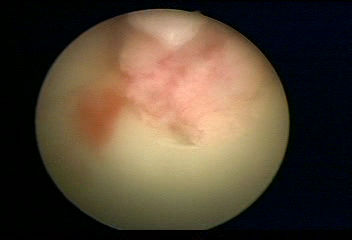
Modality: WLC
Class: Malignant
Subclass: LowGradePapillary
Lesion: L1
Stage: Ta
Morphology: Papillary
Bladder cancer association: Yes
Annotated structures: Tumor